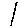
Label: line